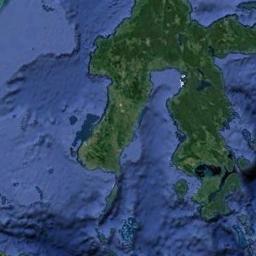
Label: island